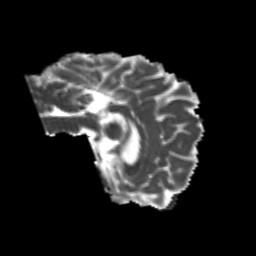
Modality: MD
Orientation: sagittal
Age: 23
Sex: female
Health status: healthy
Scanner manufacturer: philips
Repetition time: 7.391 s
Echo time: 0.08599 s